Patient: sex F, age 68
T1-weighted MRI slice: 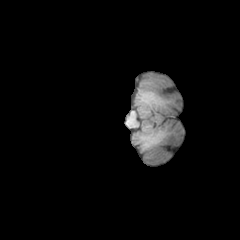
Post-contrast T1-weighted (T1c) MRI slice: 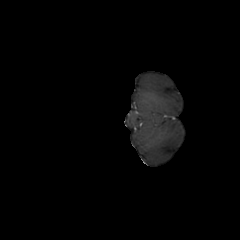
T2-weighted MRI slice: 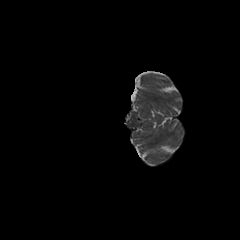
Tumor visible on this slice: no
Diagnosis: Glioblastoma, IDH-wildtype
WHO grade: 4